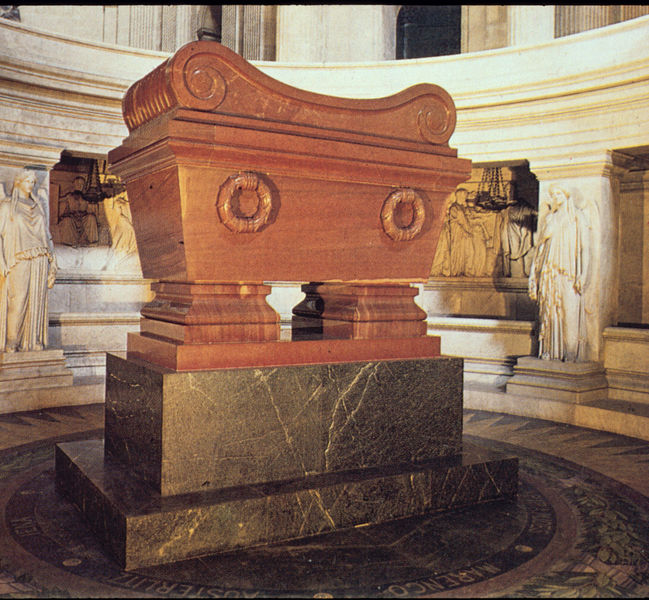
Titel: Invalides (Grab Napoleons)
Künstler: Victor Baltard
Standort: Paris
Institution: Invalides
Schlagwörter: weiß, braun, bunt, frankreich, grau, hell, holz, licht, marmor, paris, pfeiler, raum, schwarz, säule, säulen, rot, beige, sockel, stein, tod, kirche, boden, figur, gewand, innen, klassizismus, kreis, rund, engel, skulptur, statue, relief, farbe, massiv, empore, pilaster, saal, figuren, kuppel, treppe, treppen, kaiser, könig, thron, inschrift, kronleuchter, stufe, stufen, granit, plinthe, podest, poliert, marmoriert, ring, galerie, halle, foto, fotografie, photographie, wei, deckel, antike, ringe, balustrade, dom, denkmal, buchstaben, kreise, napoleon, napo, mosaik, kranz, lorbeer, lorbeerkranz, kathedrale, pantheon, photo, maserung, gesims, skulpturen, gruft, sarg, statuen, voluten, hellgrau, sandstein, farbfoto, grab, leichnam, ionisch, antik, apsis, andacht, florenz, chor, kapelle, eiche, tempel, volute, kränze, museum, basis, schnecke, empire, fotographie, spirale, mahagoni, mausoleum, reliquie, karyatiden, christentum, kirschholz, grabmal, mamor, klassizistisch, invalidendom, attika, hellgaru, rondell, krypta, zentralbau, rotunde, sakopharg, grabmahl, rundgang, erhöht, panteon, lorbeerkränze, sarkophag, tumba, schlichtheit, piloty, epitaph, architketur, angestrahlt, inkrustation, edelholz, porphyr, sarkopharg, grabdenkmal, austerlitz, napolion, holzsarg, brasun, eherenmal, grabstaette, marenco, robust, monumentalität, repräsentativität, rondeel, wandskulpturen